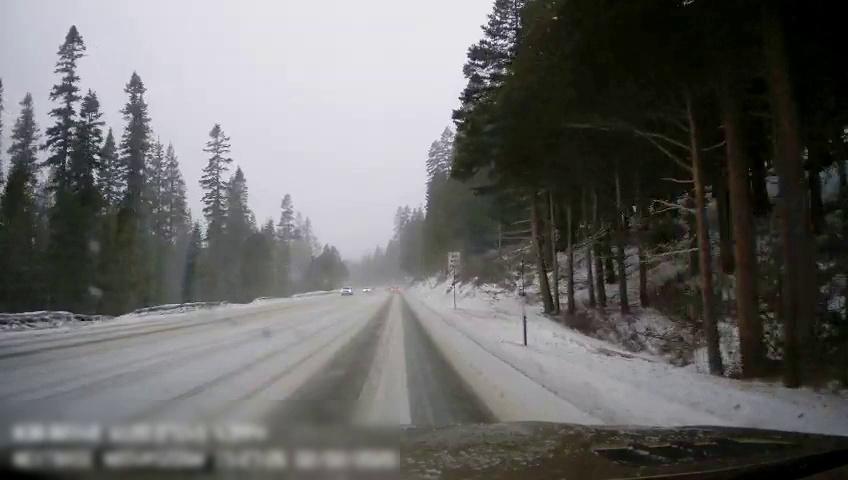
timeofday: Day
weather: Snowy
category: Drivable Space
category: Vehicles | SUV
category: Traffic | Signs